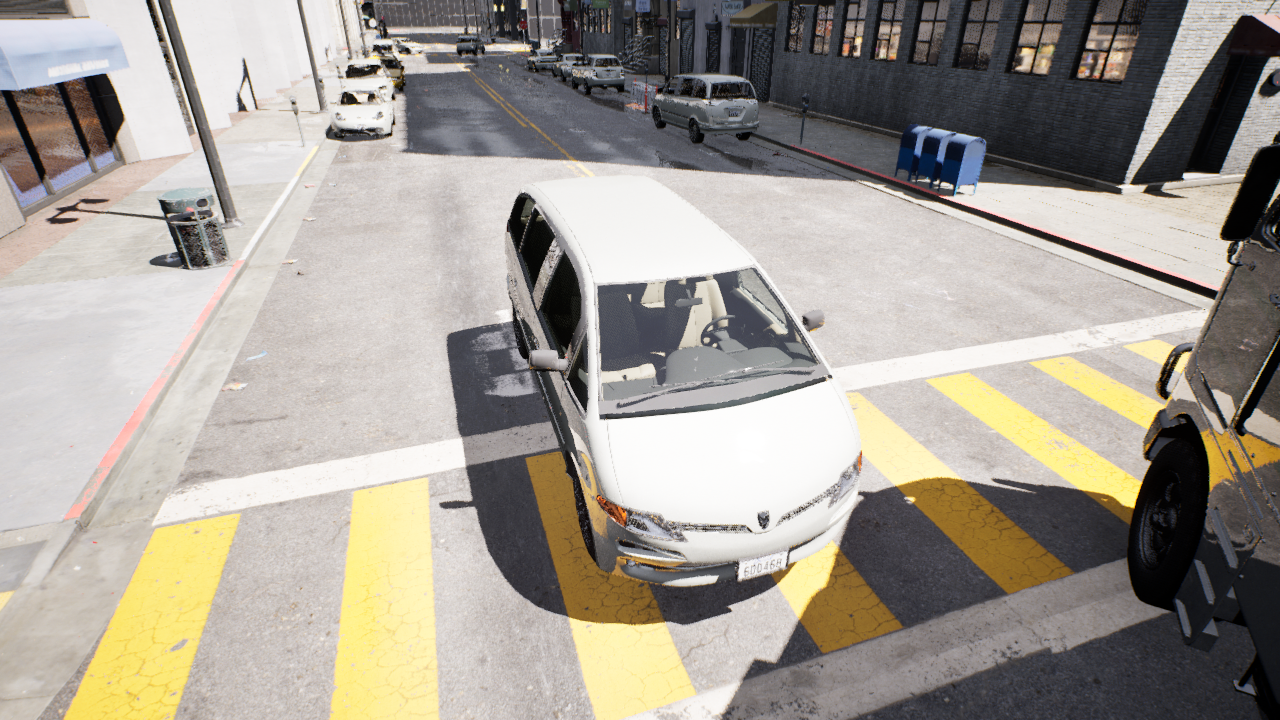
Venue: residential
Lighting: clear day
Vehicle rig: minivan